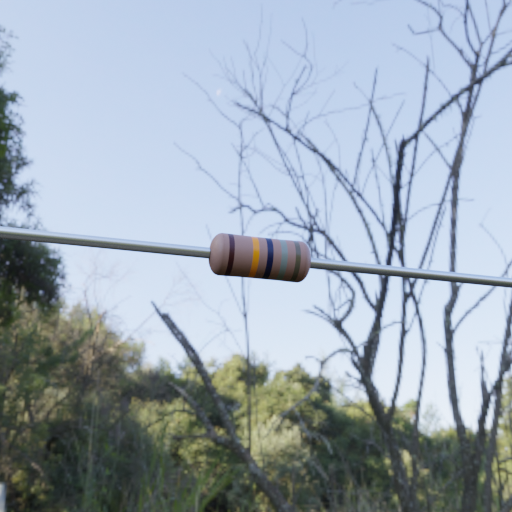
Resistor colour bands (in order): black, orange, black, gray, brown